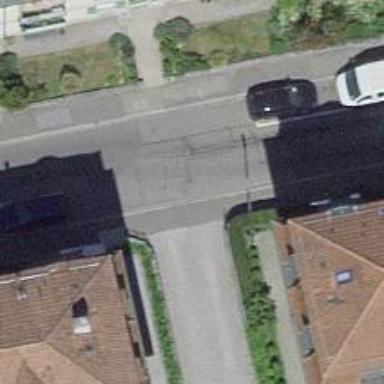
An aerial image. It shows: Living street with asphalt surface. There are sidewalks on both sides of the road.